Question: I wrote very simple code:
'''
public static void Main (string[] args)
{
String str="1,0992748756871115E+41"; //yes, I know that is very large value
Double x=Convert.ToDouble(str);
Double res=Math.Cos(x);
Double resRound=Math.Round(res);
Console.WriteLine("x={0}
res={1}
resRound={2}", x, res, resRound);
}
'''
And this code output very large value of res value: '1,09927487568711E+41' which a equals to Math.Cos's arguments:

I thought, that is a bug of 'Gtk#' and decided to test what value returns this code compilled by .NET Framework and it returned same value!
Is that so the meaning of the function cos(x) exceeds the limits of segment from '-1' to '1'? How does it possible?
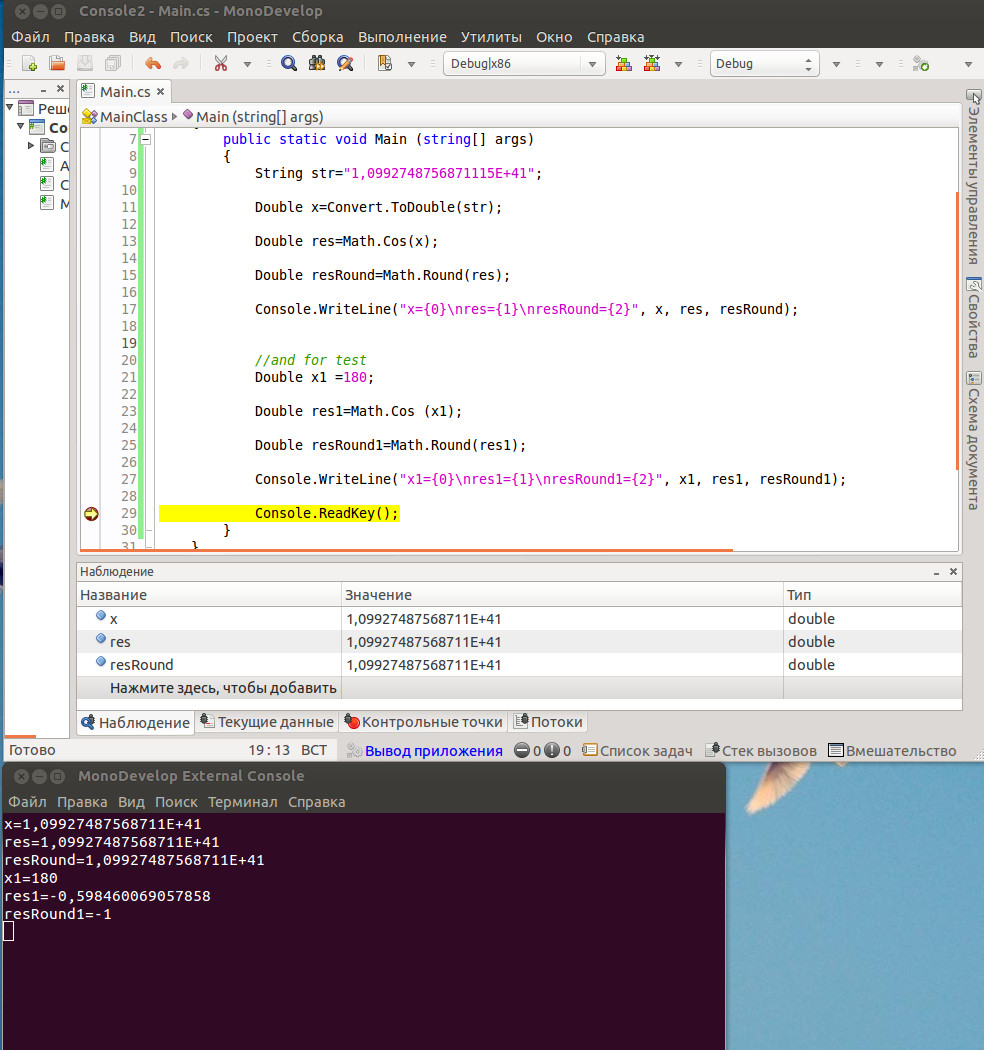
Answer: From the <URL>:
> Acceptable values of d range from approximately -9223372036854775295 to approximately 9223372036854775295. For values outside this range, the Cos method returns d unchanged rather than throwing an exception.